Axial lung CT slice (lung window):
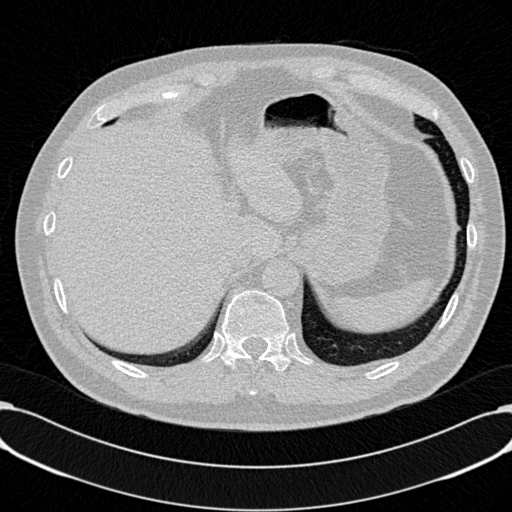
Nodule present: yes
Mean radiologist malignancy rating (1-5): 2.75